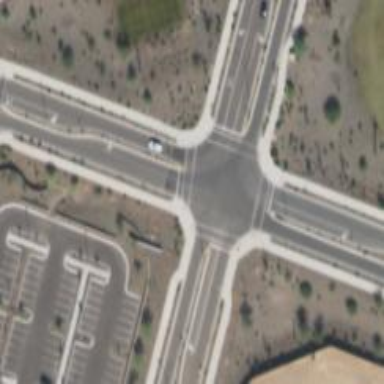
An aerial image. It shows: Solid stop line on the road marking.